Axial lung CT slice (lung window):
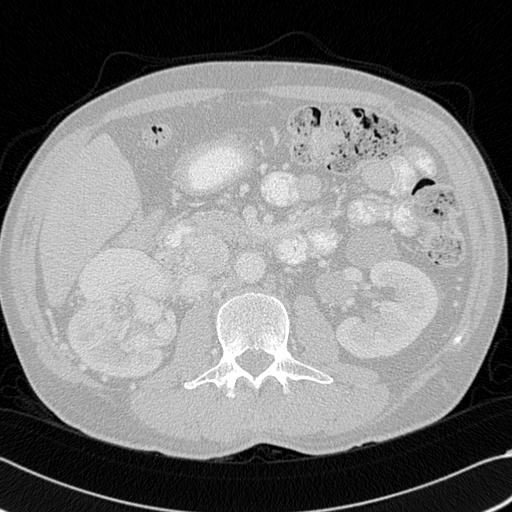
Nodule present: no